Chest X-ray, PA view. Patient: 23 years old, sex M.
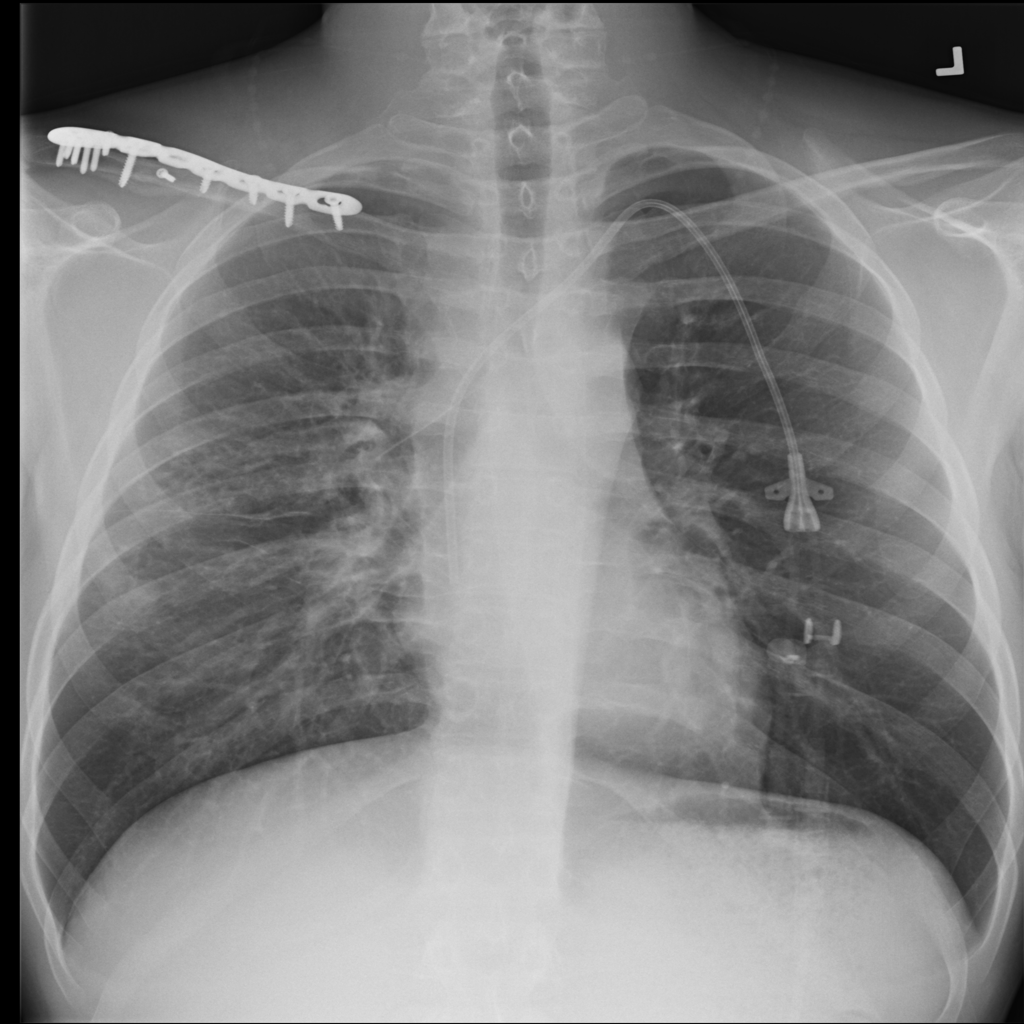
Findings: No Finding